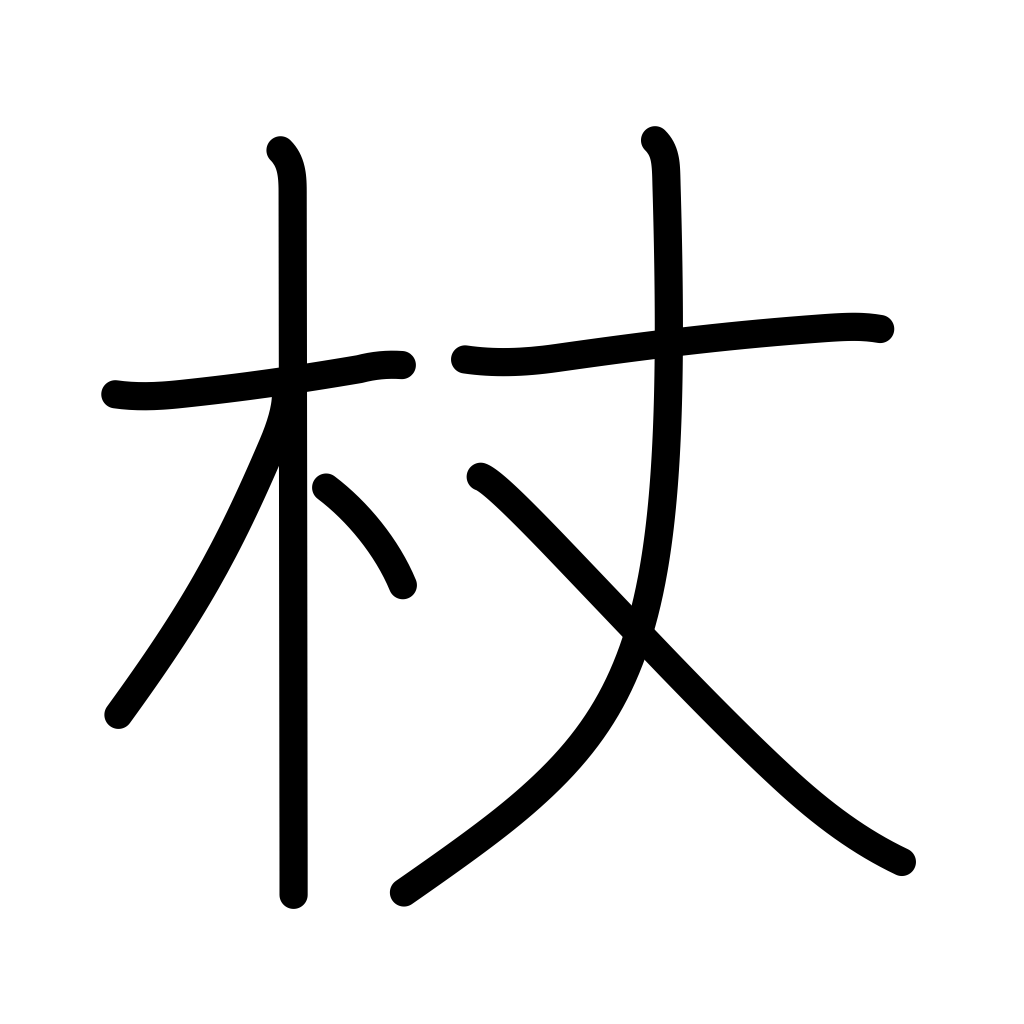
Meaning: staff, cane